Here is the time-frequency representation (spectrogram) of a rolling-element bearing's vibration measurement. What is the most likely bearing condition (normal, inner_race, outer_race, ball)?
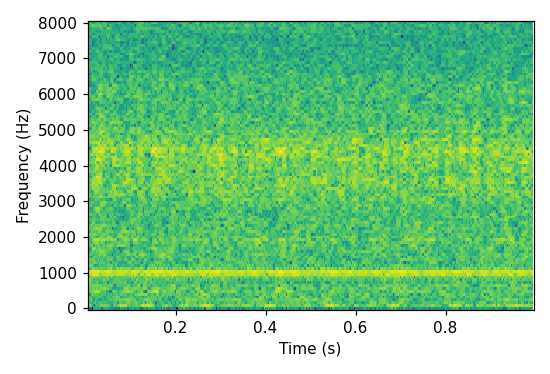
Answer: normal